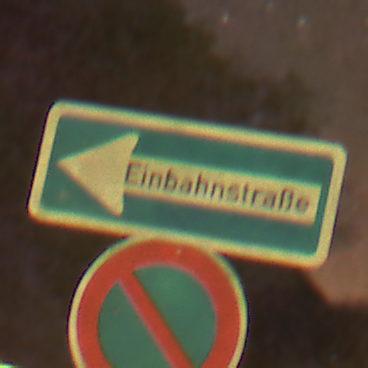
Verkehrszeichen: EinbahnstrasseLinksweisend
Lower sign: EingeschraenktesHalteverbot
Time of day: Night
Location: Outdoor (Suburban)
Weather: Clear
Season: NotSpecified
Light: Artificial